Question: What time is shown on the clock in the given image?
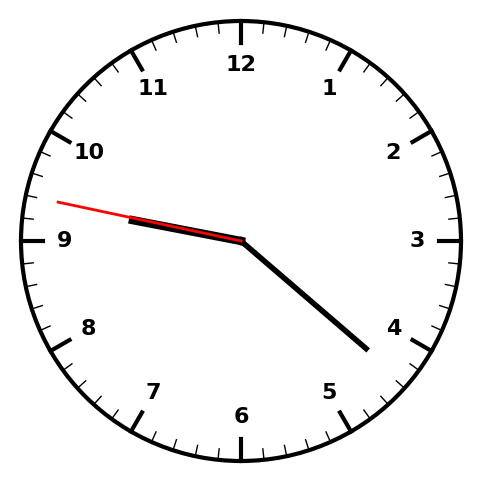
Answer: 09:21:47